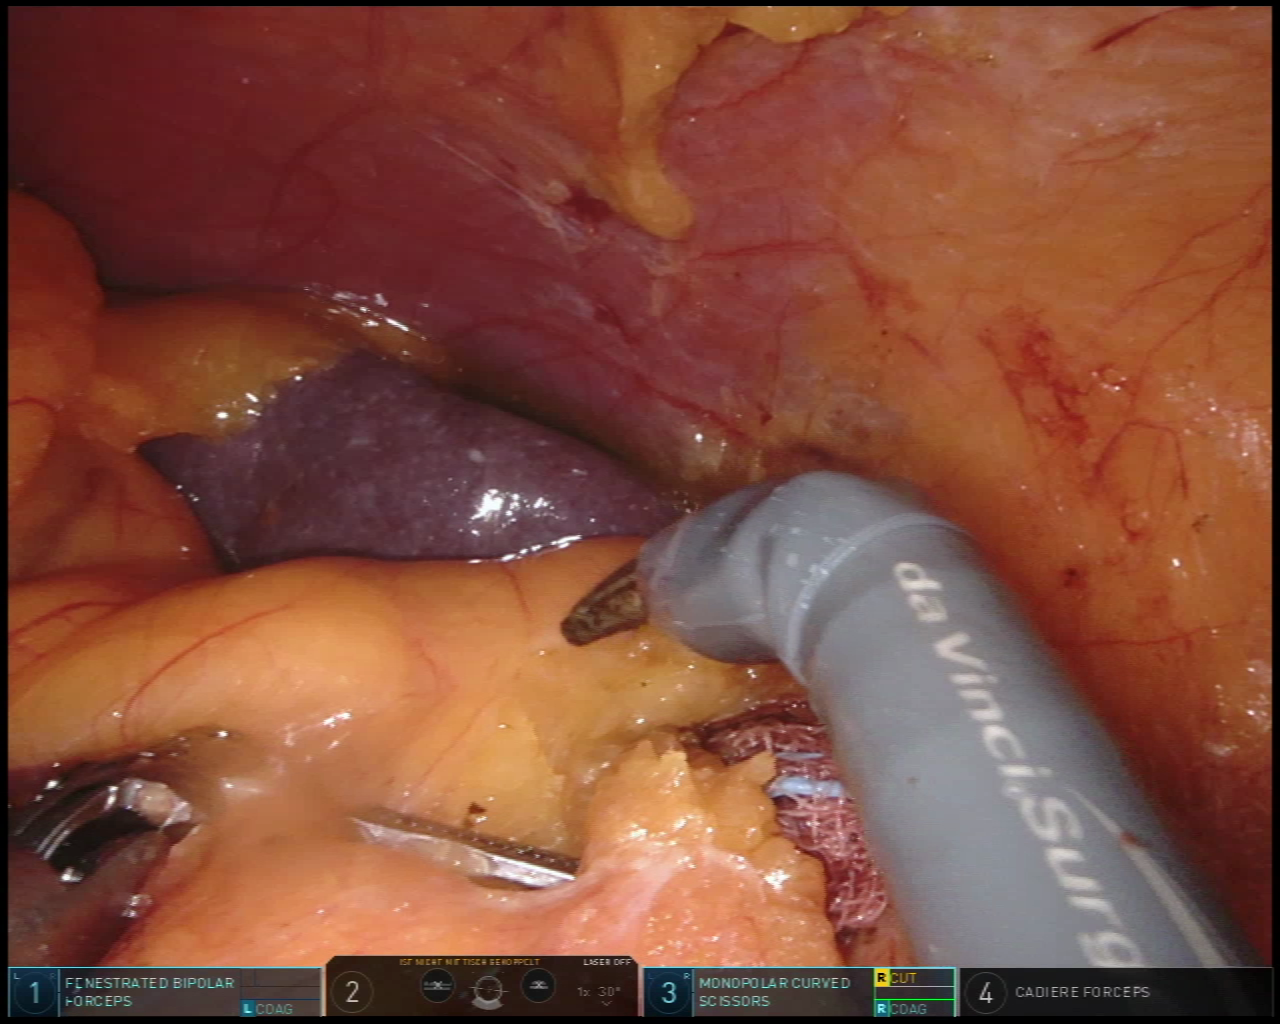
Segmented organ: spleen
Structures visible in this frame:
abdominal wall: yes
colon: no
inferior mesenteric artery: no
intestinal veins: no
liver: no
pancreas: no
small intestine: no
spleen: yes
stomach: no
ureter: no
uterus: no
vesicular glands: no